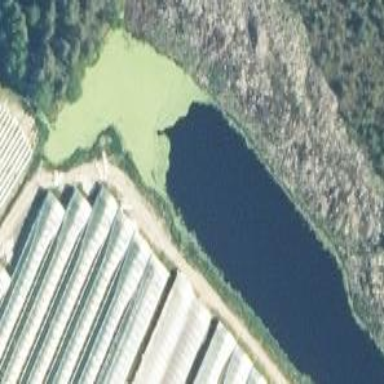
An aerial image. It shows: Pond with natural water.